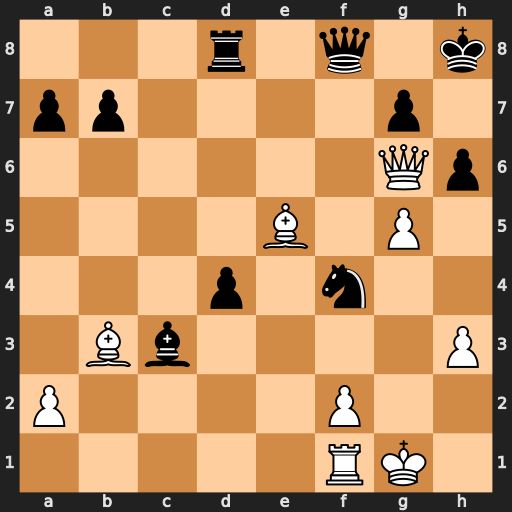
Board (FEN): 3r1q1k/pp4p1/6Qp/4B1P1/3p1n2/1Bb4P/P4P2/5RK1
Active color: w
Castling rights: -
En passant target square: -
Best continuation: Qxh6#